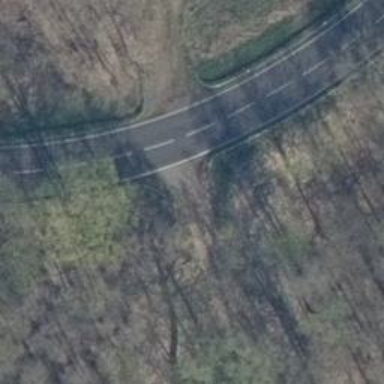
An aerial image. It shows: Secondary road with asphalt surface.